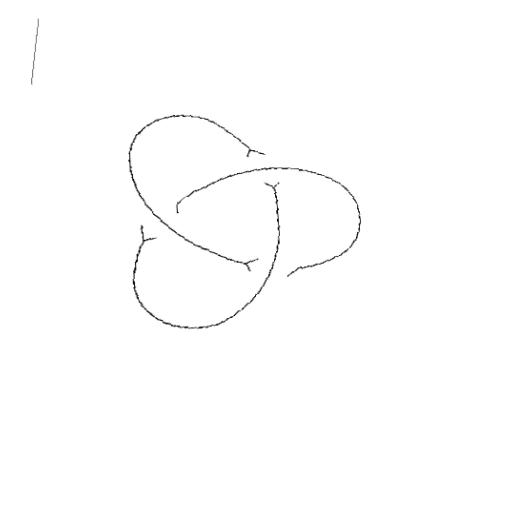
Crossing number: 3